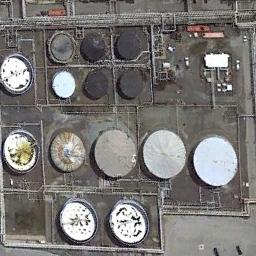
Label: storage tanks